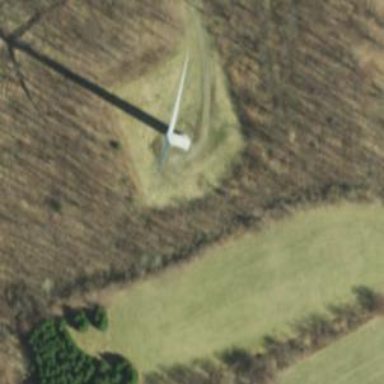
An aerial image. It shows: Wind generator using wind turbines of horizontal axis.